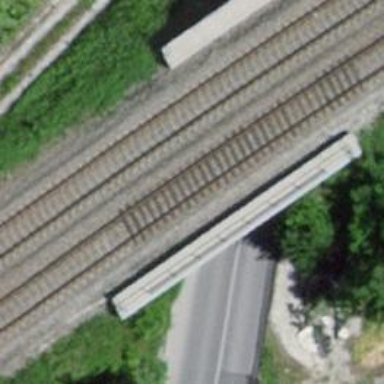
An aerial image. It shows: Bridge with single railway track electrified by contact line.